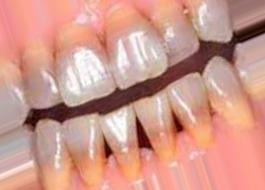
Condition: Tooth Discoloration